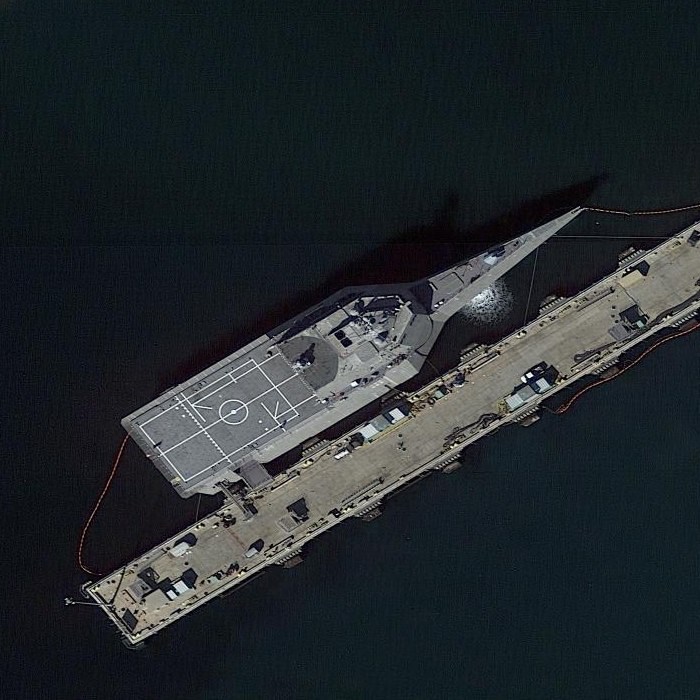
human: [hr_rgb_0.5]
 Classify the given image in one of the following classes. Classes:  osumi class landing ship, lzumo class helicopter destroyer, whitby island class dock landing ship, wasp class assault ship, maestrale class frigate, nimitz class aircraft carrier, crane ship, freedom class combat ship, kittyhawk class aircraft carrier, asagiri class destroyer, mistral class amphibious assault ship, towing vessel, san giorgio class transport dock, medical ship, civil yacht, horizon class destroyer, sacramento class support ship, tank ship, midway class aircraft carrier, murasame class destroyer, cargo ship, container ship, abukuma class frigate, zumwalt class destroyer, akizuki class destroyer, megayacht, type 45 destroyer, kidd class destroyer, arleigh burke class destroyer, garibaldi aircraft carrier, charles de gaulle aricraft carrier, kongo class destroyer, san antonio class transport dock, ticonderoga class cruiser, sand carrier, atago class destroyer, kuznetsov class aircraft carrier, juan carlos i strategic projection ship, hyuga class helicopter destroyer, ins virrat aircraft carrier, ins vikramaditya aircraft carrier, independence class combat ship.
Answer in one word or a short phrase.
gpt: Independence class combat ship